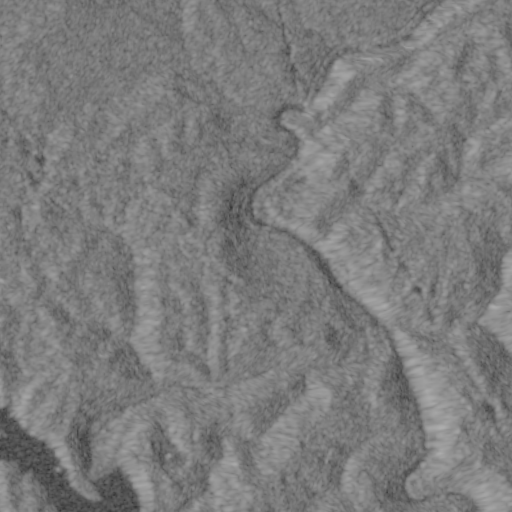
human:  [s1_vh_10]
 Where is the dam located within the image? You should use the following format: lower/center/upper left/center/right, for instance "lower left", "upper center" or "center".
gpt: The dam is located in the lower left of the image.
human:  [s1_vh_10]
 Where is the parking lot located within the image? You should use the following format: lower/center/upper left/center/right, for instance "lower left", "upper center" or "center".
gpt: There is no parking lot in the image.

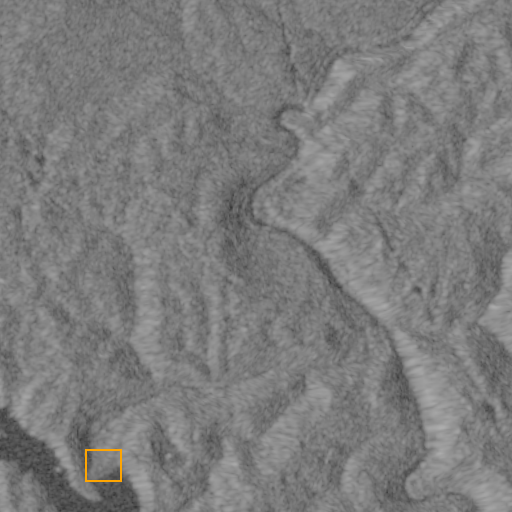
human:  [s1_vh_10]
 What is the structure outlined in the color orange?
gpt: The structure outlined in orange is a dam.
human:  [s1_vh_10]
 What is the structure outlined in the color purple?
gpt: There is no purple outline.